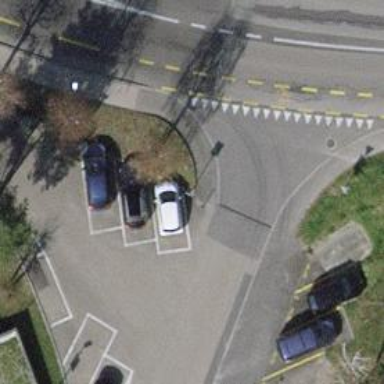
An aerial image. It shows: Kerb barrier.